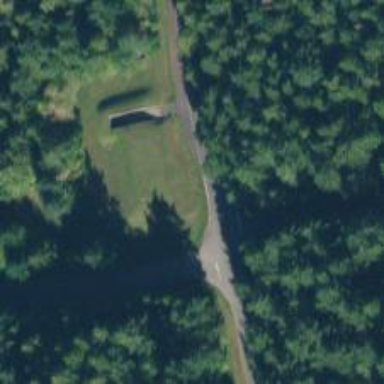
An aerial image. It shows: Military bunker.